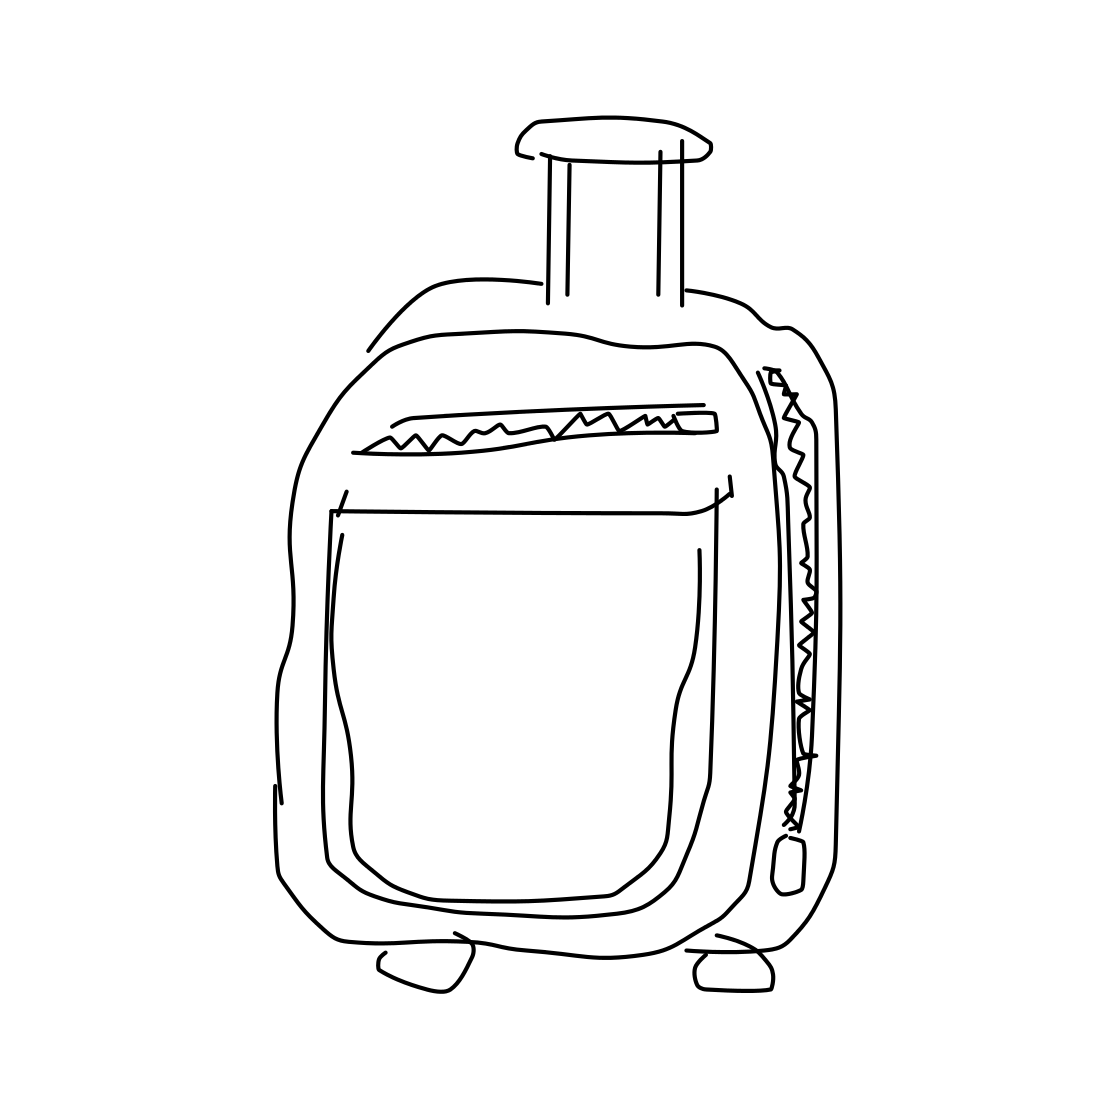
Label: suitcase